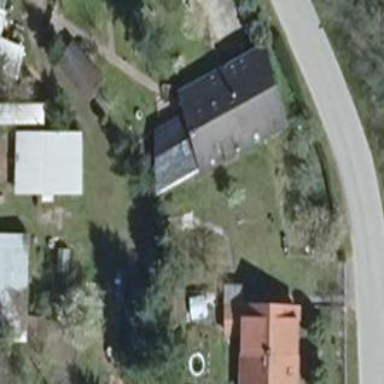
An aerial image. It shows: House with multiple building parts.